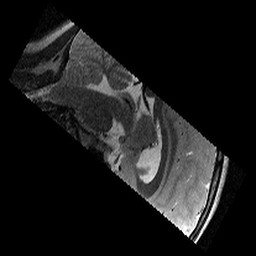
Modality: T2w
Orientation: sagittal
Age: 11
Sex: female
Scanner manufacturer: siemens
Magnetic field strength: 3 T
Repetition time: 9.23 s
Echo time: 0.067 s